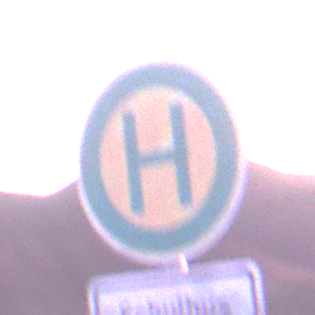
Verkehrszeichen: Haltestelle
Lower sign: ZeitangabenMitBeschraenkungAufWochentage5
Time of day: Dawn
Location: Outdoor (Nature)
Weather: PartlyCloudy
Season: NotSpecified
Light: Natural